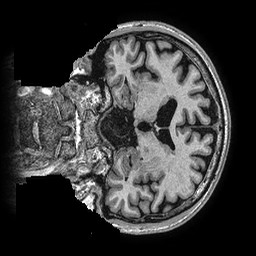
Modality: T1w
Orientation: coronal
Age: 71
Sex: male
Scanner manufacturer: ge
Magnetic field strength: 3 T
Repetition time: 0.006952 s
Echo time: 0.00292 s